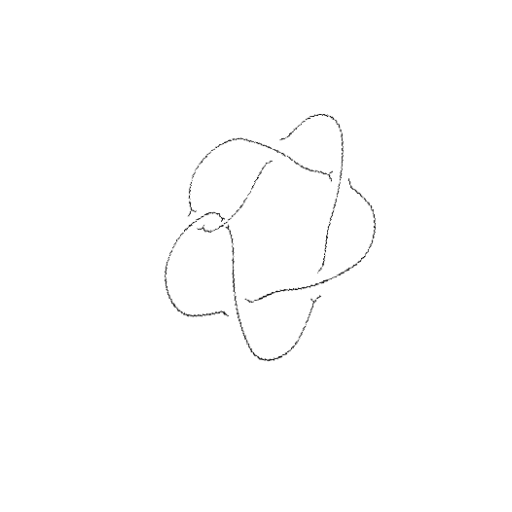
Crossing number: 6